Question: I am using WebApi to sending the json data and i have Json structure that Contains:
'''
{"totalAmount":0.01,"transactions":[{"Tokens":1,"transactionDI":1,"deviceUserDI":2,"routeDI":1,"DateTimeProceed":"\/Date(1406482920000+0100)\/","Typetran":1,"usedtokens":[{"usedtokenValue":9.32,"usedtokenType":3,"usedtokenId":"d798ee2d920e488487014d2a5ce46e7f"}]}],"numberofTransactions":1,"type":"insertit","validation":"68W956!8$97123@Y$"}
'''
Which i am sending using fiddler and that is being accessed with 'dynamic objectData' then Deserializing using 'JsonConvert.DeserializeObject'.
After that i am inserting the same Request with 'objectData.ToString()' into the Database,
the same result is stored into the database (string result).
But When i am trying with
'''
{
"totalAmount": 0.01,
"transactions": [
{
"Tokens": 1,
"transactionDI": 1,
"deviceUserDI": 2,
"routeDI": 1,
"DateTimeProceed": "\/Date(1406482920000+0100)\/",
"Typetran": 1,
"usedtokens": [
{
"usedtokenValue": 9.32,
"usedtokenType": 3,
"usedtokenId": "d798ee2d920e488487014d2a5ce46e7f"
}
]
}
],
"numberofTransactions": 1,
"type": "insertit",
"validation": "68W956!8$97123@Y$"
}
'''
This storing the data in the same way that i am using for above but it stored into the database in the same format that i am sending
Now the difference between both in the database is:

Method i am using to Get the Request
'''
[HttpPost]
public JObject UploadIT(dynamic objectData)
{
//stuffs
}
'''
Can anyone told me that why this inserting the same record in different ways?
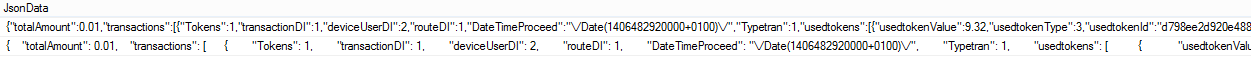
Answer: Solved using :
'''
dynamic model = JObject.Parse(objectData.ToString());
'''
I am taking objectData.ToString() and Parsing it to the dynamic object again and it's adding the spaces that i am not able to find into the Array.
That i can use Directly with 'JObject.Parse(objectData.ToString())' also if i do not want to assign it to dynamic object again.